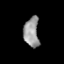
Tissue: prostate
Cell type: T cells
Senescence score: 0.2924
Nuclear area (px): 443
Mean DAPI intensity: 152.607